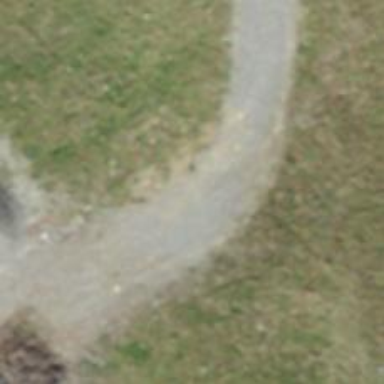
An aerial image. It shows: Track with grade2 pebblestone surface.